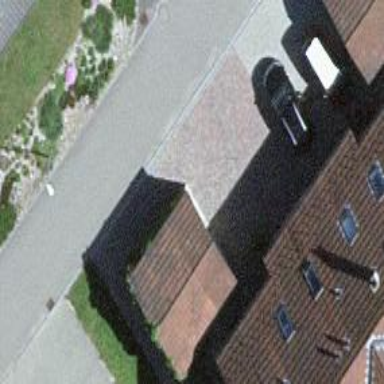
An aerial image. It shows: Garage building.